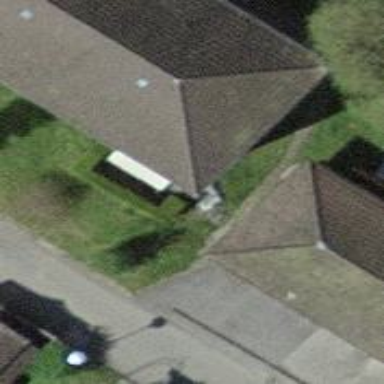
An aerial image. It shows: Garage.